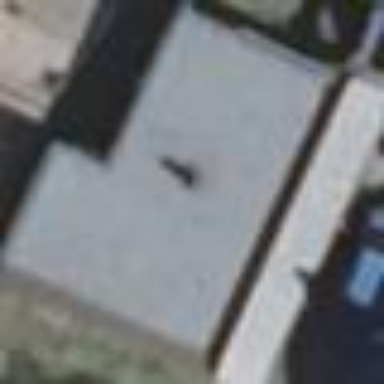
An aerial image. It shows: Flat-roofed building with grey roof.